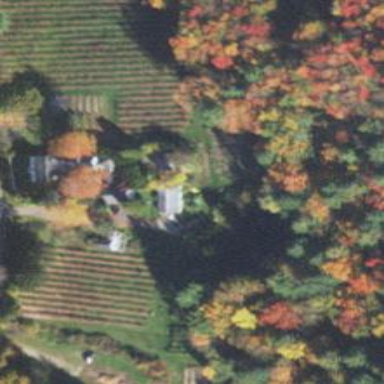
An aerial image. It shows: Orchard filled with blueberry plants.